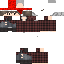
A male human skin with medium skin, wearing brown long hair dressed in a red hoodie and black pants, featuring a closed mouth.